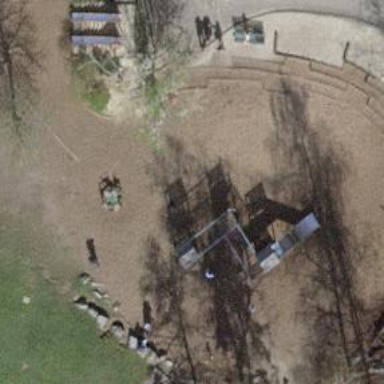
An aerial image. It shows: Playground featuring climbing frame.